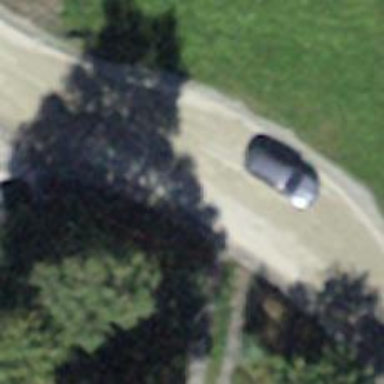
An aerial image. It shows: Passing place on the road.